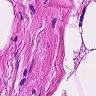
Metastatic tissue present: no